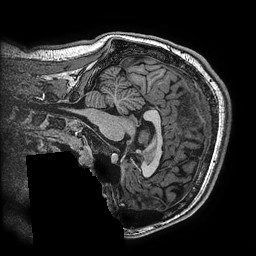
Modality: T1w
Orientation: sagittal
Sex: male
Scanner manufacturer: ge
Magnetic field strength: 3 T
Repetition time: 0.0077 s
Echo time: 0.003436 s